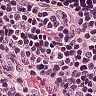
Metastatic tissue present: no